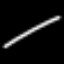
Label: line